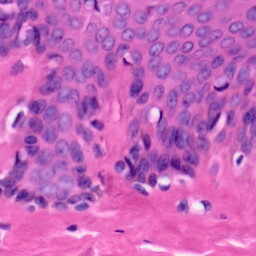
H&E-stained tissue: Skin